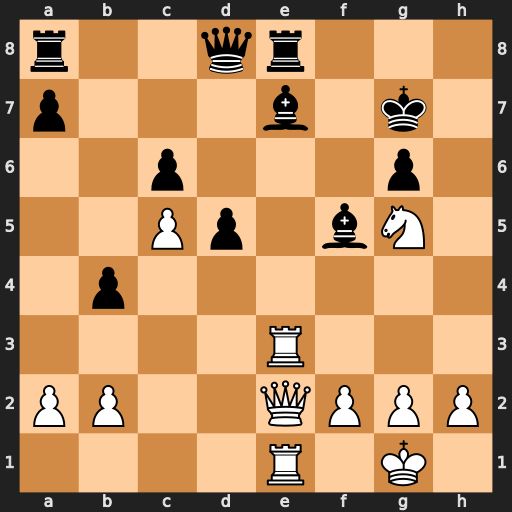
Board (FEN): r2qr3/p3b1k1/2p3p1/2Pp1bN1/1p6/4R3/PP2QPPP/4R1K1
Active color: w
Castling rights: -
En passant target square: -
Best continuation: Ne6+ Bxe6 Rxe6